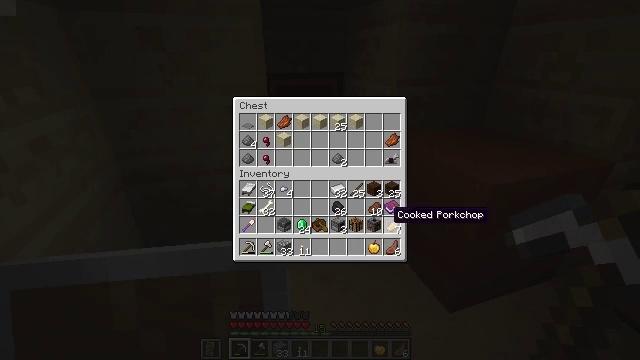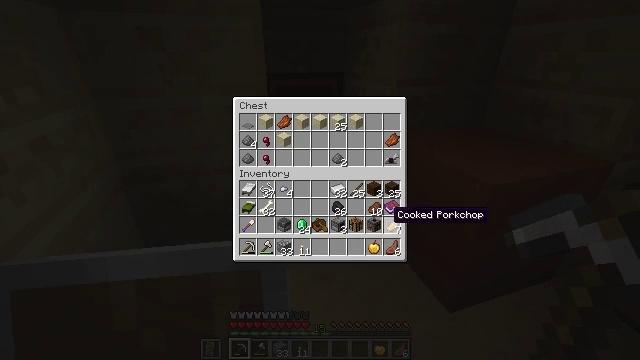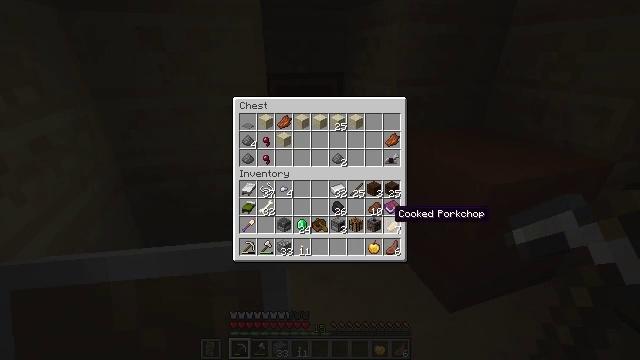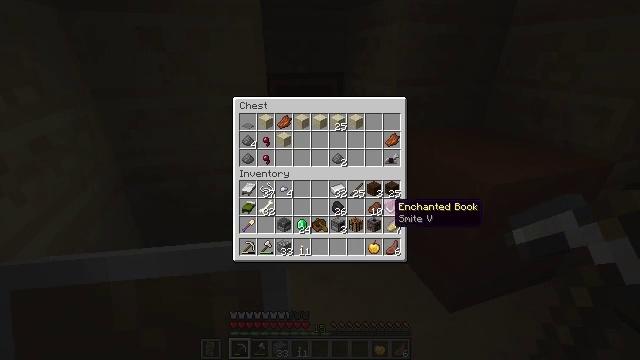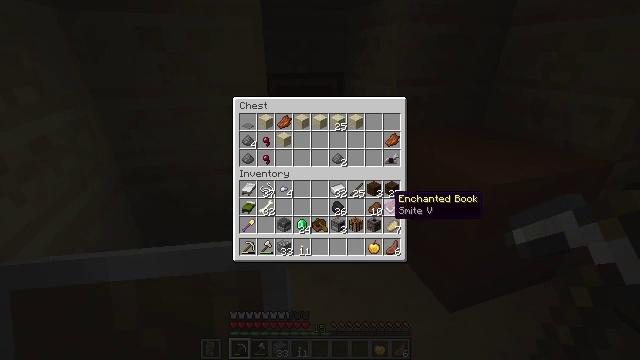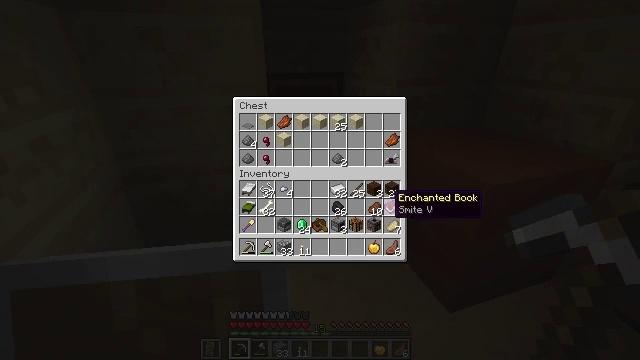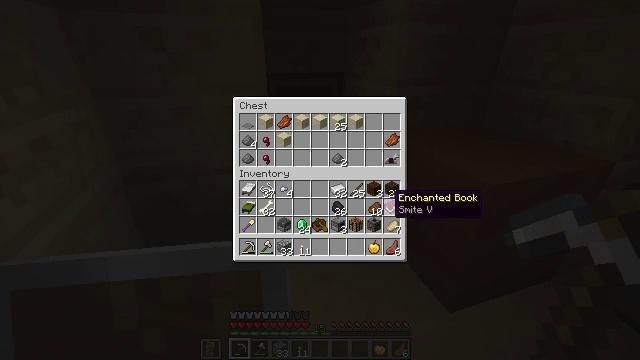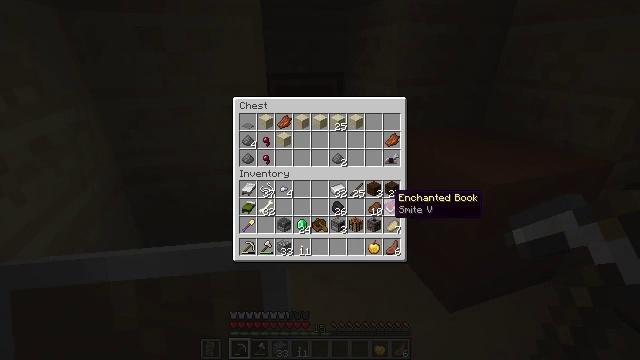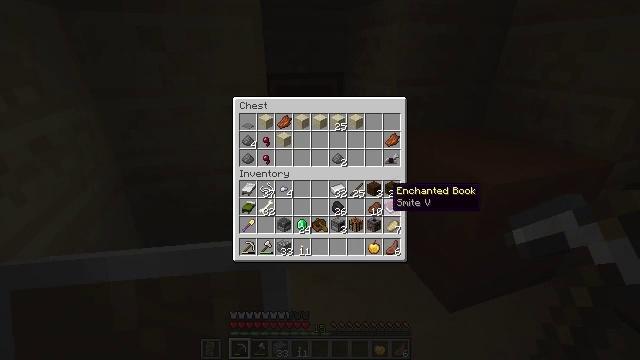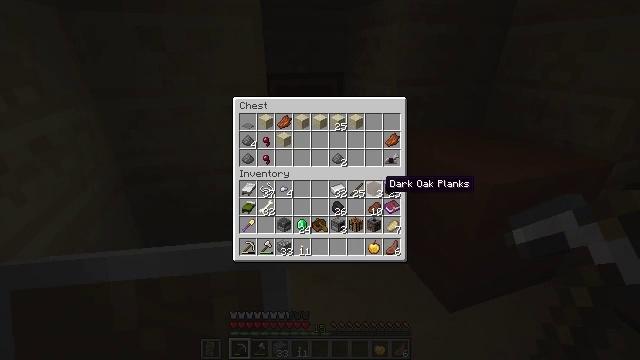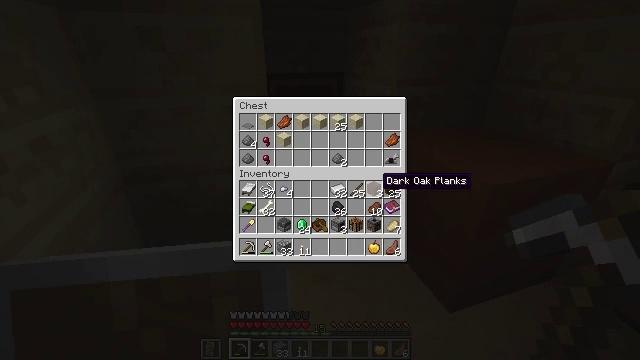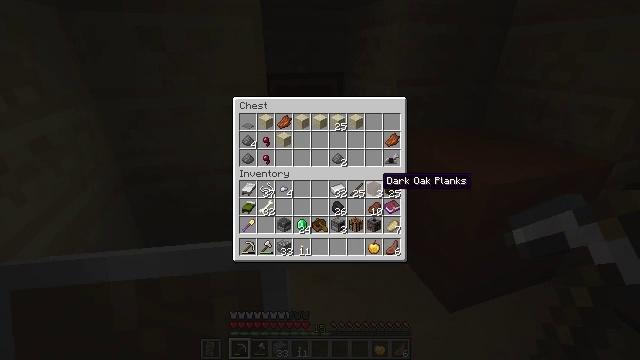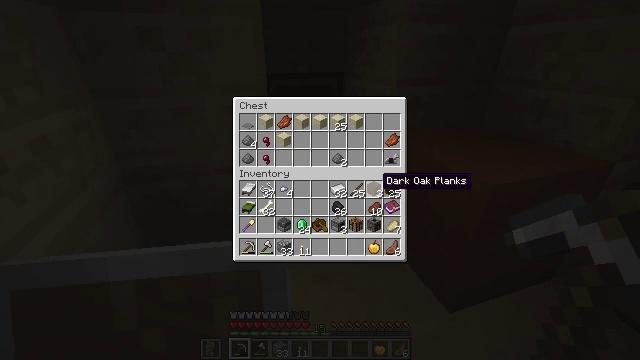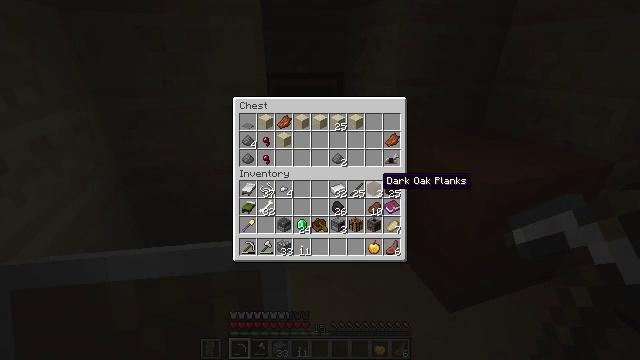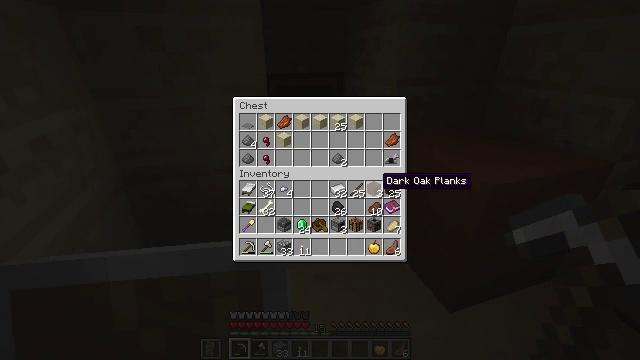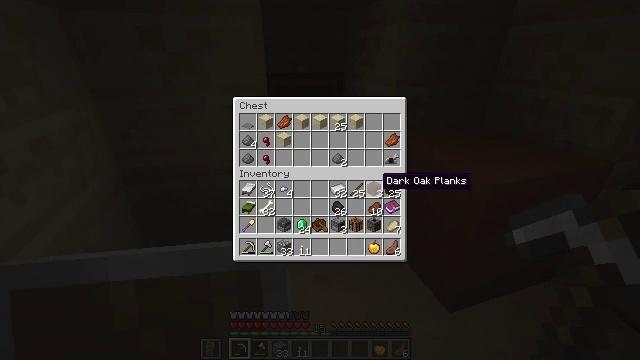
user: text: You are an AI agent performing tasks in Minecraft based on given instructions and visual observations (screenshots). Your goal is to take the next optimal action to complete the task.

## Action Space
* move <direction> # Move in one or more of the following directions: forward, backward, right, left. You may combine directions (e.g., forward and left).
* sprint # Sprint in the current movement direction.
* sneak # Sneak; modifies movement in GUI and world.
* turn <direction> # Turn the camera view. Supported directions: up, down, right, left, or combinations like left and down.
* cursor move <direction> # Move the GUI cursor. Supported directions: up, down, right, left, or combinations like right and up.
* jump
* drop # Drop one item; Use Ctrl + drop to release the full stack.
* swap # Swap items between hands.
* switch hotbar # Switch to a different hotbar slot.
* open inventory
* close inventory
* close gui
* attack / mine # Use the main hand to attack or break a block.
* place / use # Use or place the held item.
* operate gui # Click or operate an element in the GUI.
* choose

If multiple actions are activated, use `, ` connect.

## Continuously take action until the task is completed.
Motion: motion action
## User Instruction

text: Collect cut sandstone by mining it.
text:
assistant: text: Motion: no_op
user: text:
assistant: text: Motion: no_op
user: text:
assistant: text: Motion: cursor move up
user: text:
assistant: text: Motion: cursor move up
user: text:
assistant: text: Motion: no_op
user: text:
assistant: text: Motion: no_op
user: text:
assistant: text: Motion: no_op
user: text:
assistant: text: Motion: cursor move up
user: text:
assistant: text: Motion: cursor move left and up
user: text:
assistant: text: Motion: no_op
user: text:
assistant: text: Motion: no_op
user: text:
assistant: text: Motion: no_op
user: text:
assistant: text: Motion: no_op
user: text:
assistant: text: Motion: no_op
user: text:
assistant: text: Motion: no_op
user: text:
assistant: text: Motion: no_op
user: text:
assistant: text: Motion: no_op
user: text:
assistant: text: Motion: no_op
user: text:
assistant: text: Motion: no_op
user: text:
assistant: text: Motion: no_op
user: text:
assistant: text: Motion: no_op
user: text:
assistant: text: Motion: no_op
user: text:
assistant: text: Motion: no_op
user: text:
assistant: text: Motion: no_op
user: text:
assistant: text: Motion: cursor move left
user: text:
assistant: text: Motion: no_op
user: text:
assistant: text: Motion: no_op
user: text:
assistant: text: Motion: no_op
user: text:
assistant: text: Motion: cursor move left
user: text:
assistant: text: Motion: no_op